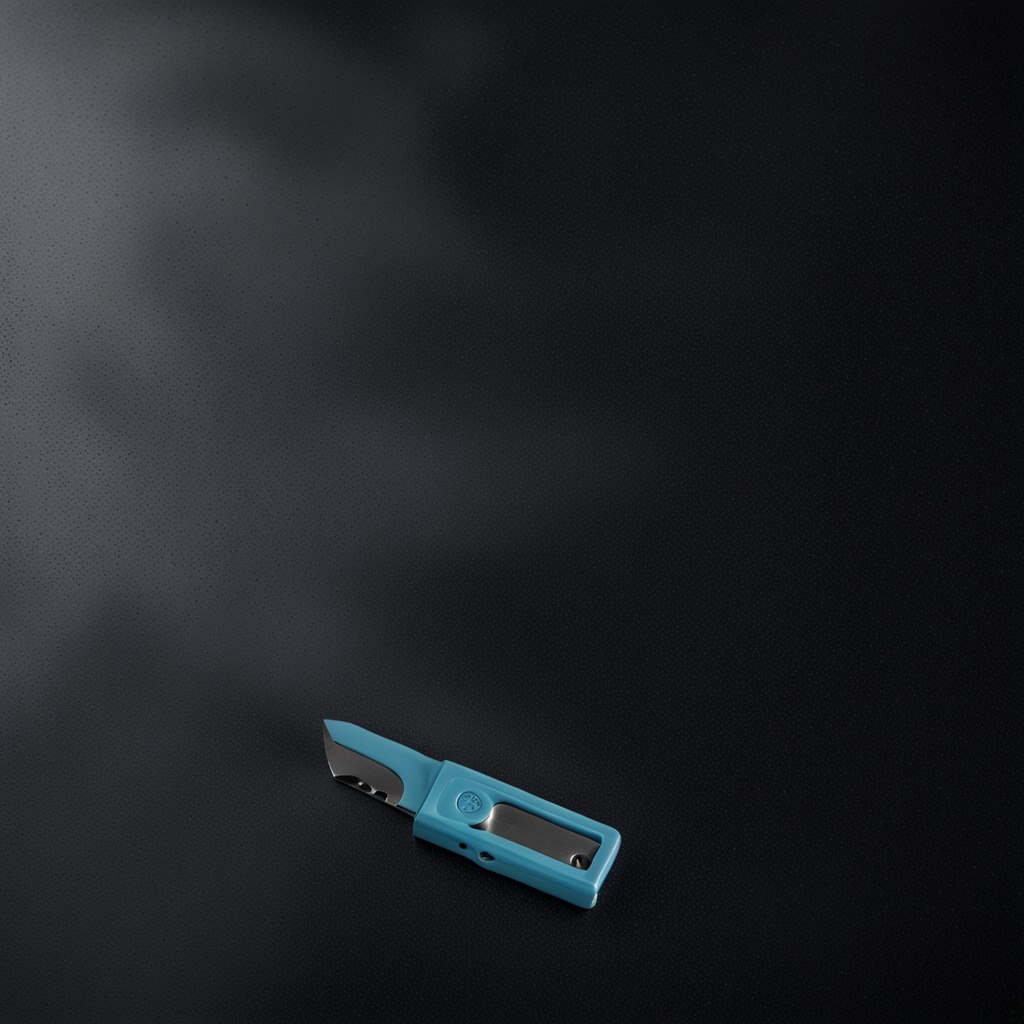
A utility knife lies on the clean granite tabletop covered with a black rubber mat inside a workshop at night dim ambient light soft shadows worn but beneath the mat